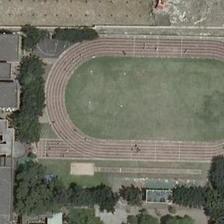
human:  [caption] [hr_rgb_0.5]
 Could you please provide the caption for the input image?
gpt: this is a shabby playground which is next to the construction site .

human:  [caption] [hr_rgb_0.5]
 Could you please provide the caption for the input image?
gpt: a playground is semisurrounded by some green plants and buildings .

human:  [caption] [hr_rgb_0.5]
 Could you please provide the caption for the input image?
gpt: a playground is semi-surrounded by some trees and buildings .

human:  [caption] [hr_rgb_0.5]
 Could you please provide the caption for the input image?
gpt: several buildings and some green trees are around a playground .

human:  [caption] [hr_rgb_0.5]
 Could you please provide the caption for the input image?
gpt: a playground is semisurrounded by some green plants and buildings .